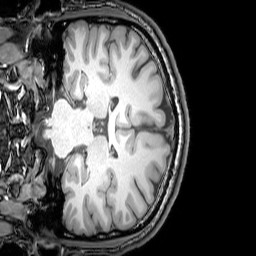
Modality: T1w
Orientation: coronal
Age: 25
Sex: male
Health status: healthy
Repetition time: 0.081 s
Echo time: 0.037 s